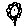
Label: flower